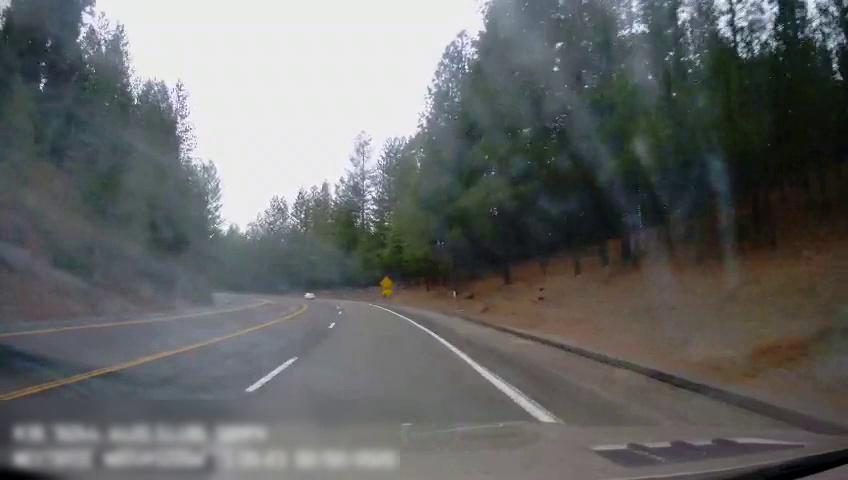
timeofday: Day
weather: Cloudy
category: Drivable Space
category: Vehicles | Car
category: Lanes | Opposite Lane
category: Lanes | Opposite Lane
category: Lanes | Alternate Lane
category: Lanes | Current Lane
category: Lanes | Current Lane
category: Traffic | Signs
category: Traffic | Signs